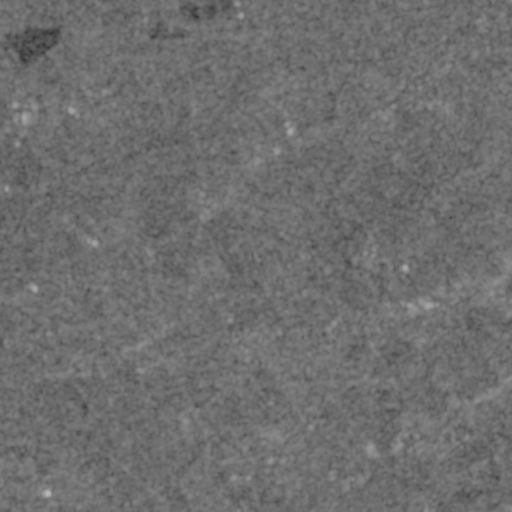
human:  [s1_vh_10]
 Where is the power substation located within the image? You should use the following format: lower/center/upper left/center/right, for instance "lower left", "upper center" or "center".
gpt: The power substation is located in the lower right of the image.
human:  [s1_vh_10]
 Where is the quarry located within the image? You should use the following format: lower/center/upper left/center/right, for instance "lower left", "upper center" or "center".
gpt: The quarry is located in the lower right of the image.
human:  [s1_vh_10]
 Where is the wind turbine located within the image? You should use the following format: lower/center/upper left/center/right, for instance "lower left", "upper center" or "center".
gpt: The wind turbine is located in the lower right of the image.
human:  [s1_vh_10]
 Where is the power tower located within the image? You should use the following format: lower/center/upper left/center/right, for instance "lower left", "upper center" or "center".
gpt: There is no power tower in the image.

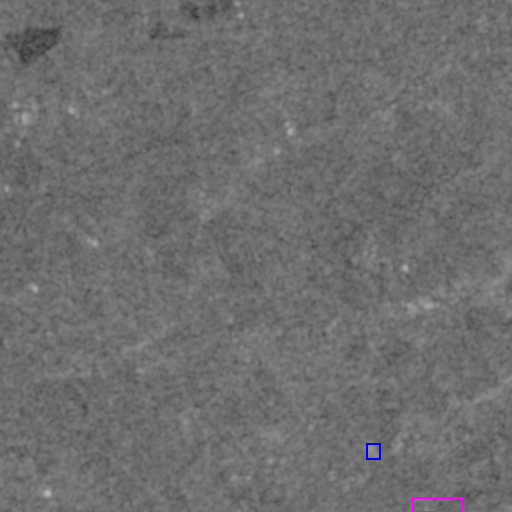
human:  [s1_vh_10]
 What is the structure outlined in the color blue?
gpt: The structure outlined in blue is a power substation.
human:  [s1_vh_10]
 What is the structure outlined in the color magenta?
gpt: The structure outlined in magenta is a quarry.
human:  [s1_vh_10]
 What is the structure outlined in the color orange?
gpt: There is no orange outline.